Interaction volume radius: 5 \u00c5
Interaction volume height: 10 \u00c5
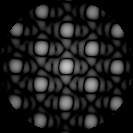
Disorder parameter: 0.04356